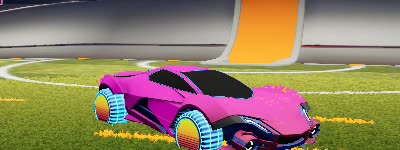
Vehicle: werewolf